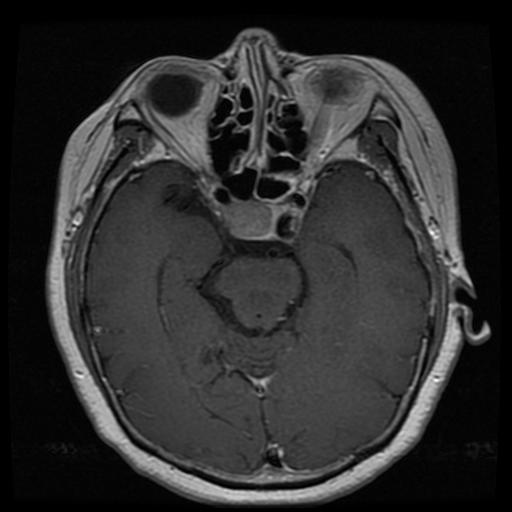
Label: pituitary